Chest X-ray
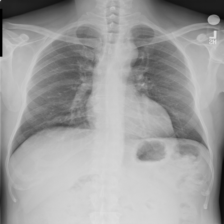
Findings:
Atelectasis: negative
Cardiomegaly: negative
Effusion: negative
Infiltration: negative
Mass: negative
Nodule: negative
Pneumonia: negative
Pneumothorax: negative
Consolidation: negative
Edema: negative
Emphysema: negative
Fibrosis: negative
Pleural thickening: negative
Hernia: negative